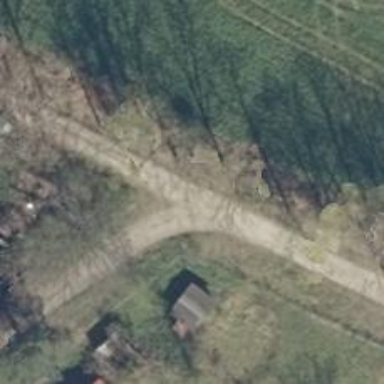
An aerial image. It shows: Gravel residential road.